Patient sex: M
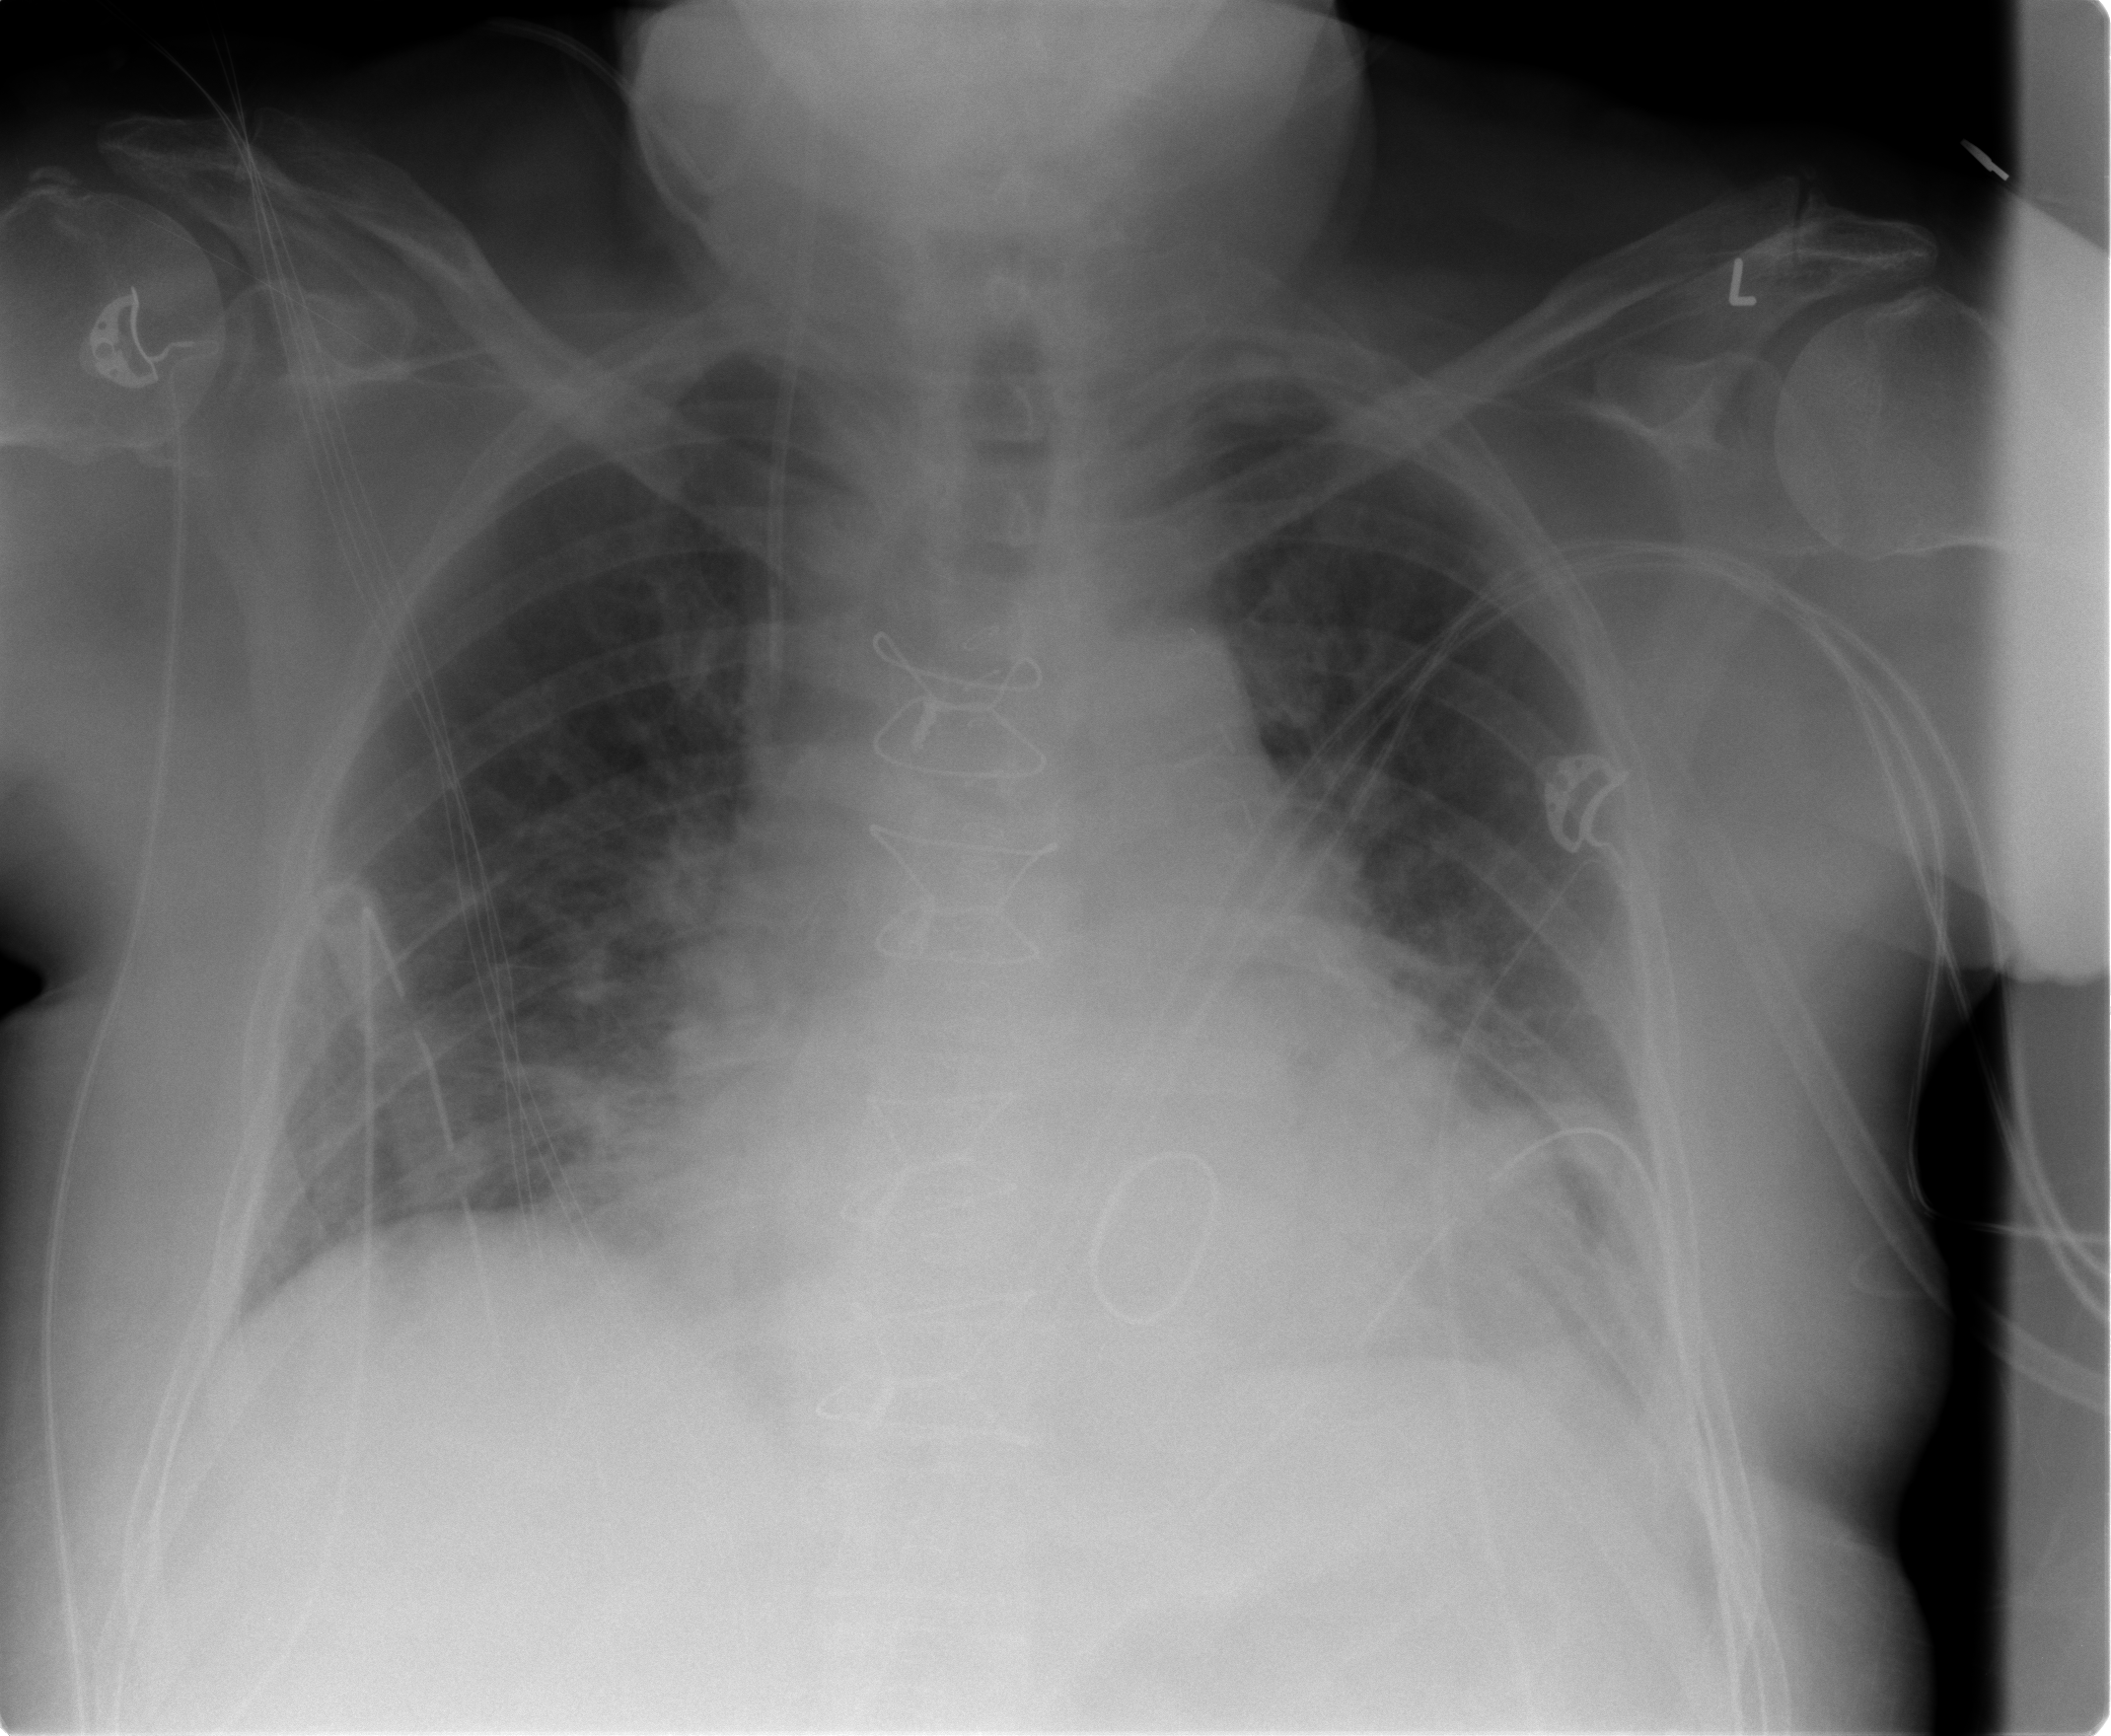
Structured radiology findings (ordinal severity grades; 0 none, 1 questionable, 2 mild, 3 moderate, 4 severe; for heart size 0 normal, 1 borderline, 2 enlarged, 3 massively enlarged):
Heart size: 2
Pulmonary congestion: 3
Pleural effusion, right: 0
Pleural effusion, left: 2
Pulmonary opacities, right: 0
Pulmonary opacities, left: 0
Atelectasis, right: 2
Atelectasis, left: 2